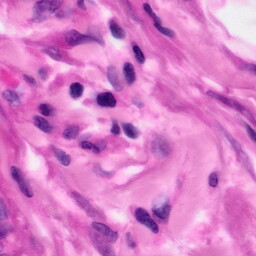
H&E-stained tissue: Pancreatic